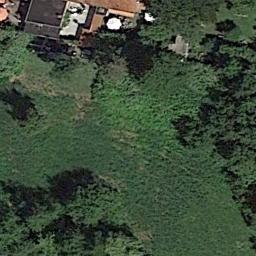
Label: meadow